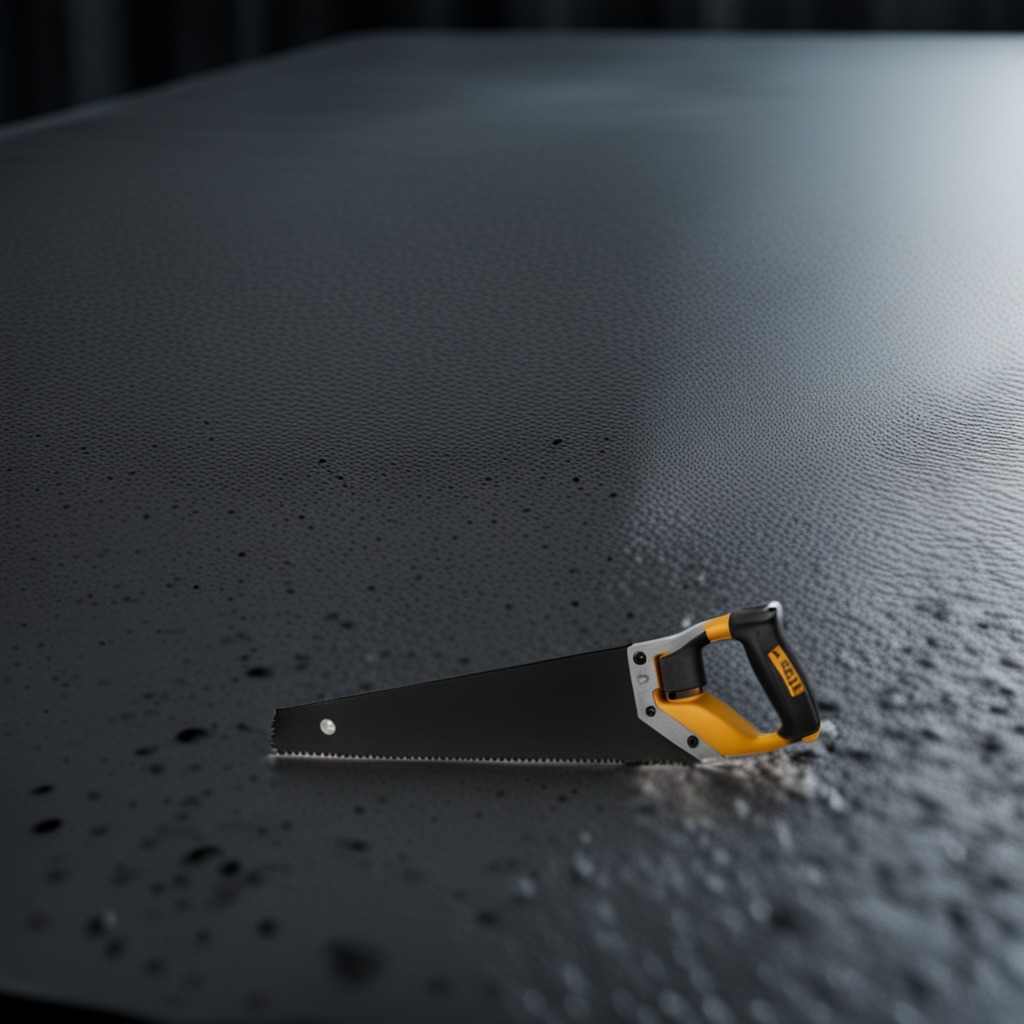
A metal saw is lying on a clean granite table inside a workshop at night.